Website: lowes
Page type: customer-info-address
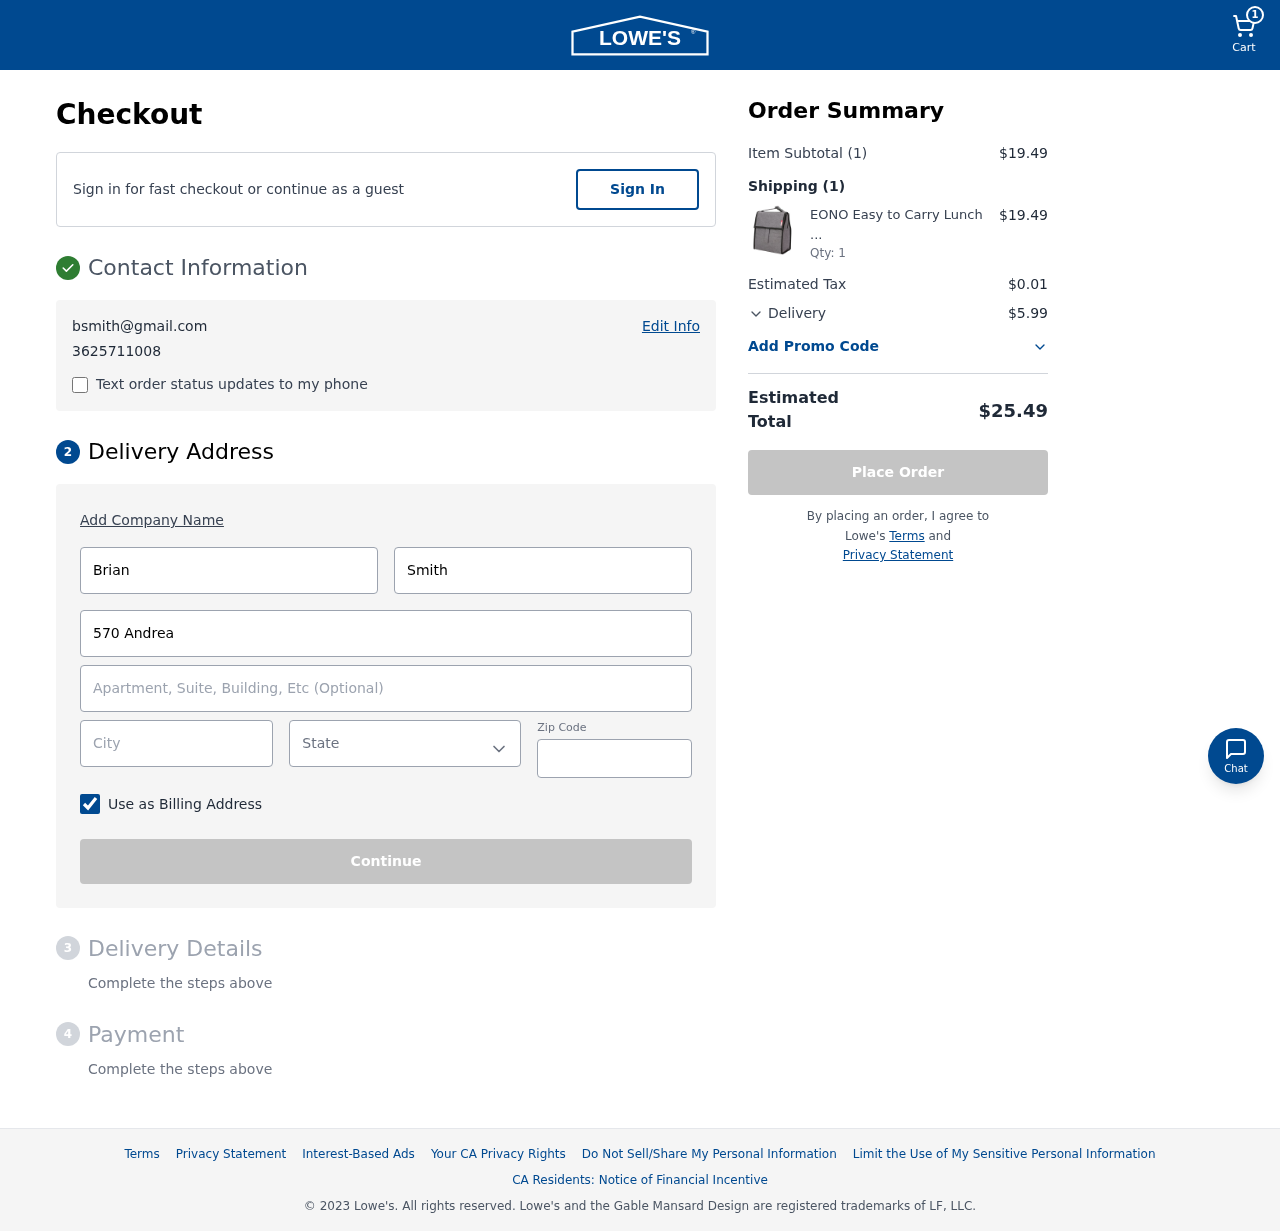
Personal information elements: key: PII_CITY
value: Juarezfort
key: PII_EMAIL
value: bsmith@gmail.com
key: PII_FIRSTNAME
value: Brian
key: PII_LASTNAME
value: Smith
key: PII_PHONE
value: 3625711008
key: PII_POSTCODE
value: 03301
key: PII_STATE
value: VI
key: PII_STREET
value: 570 Andrea Track
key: PII_STREET2
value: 12918 Meghan Camp Apt. 545
Product elements: key: PRODUCT1_NAME
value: EONO Easy to Carry Lunch Bag with ice Pack
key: PRODUCT1_QUANTITY
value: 1
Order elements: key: ORDER_NUM_ITEMS
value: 1
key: ORDER_SUBTOTAL
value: $19.49
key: ORDER_NUM_ITEMS2
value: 1
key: ORDER_SUBTOTAL2
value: $19.49
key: ORDER_TAX
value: $0.01
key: ORDER_SHIPPING_COST
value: $5.99
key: ORDER_TOTAL
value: $25.49